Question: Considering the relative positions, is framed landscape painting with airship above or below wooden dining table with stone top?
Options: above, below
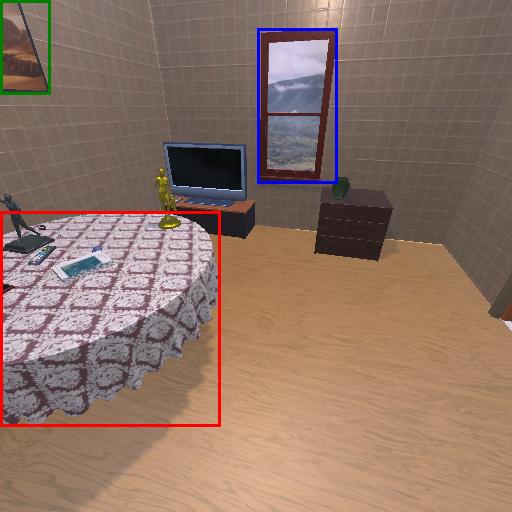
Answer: above